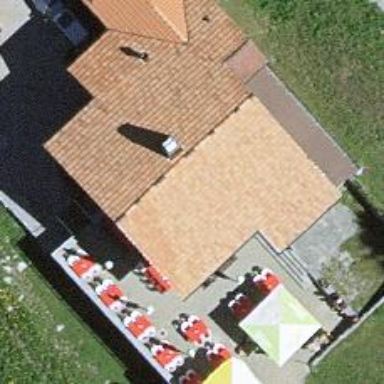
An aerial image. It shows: Restaurant.